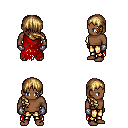
a pixel art fantasy rpg character, male body template, human, dark skin, red tattered cape, gold greaves, blonde right-swept hairstyle, metal gloves, four views (front, back, left, right), 2x2 character sprite sheet, small pixel art, hard edges, no anti-aliasing